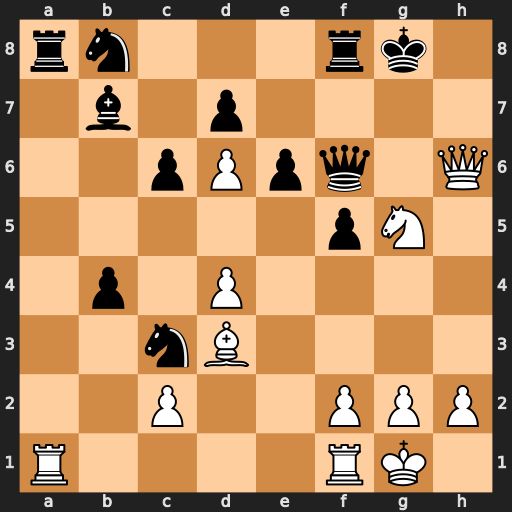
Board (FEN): rn3rk1/1b1p4/2pPpq1Q/5pN1/1p1P4/2nB4/2P2PPP/R4RK1
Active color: w
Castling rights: -
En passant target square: -
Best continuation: Qh7#